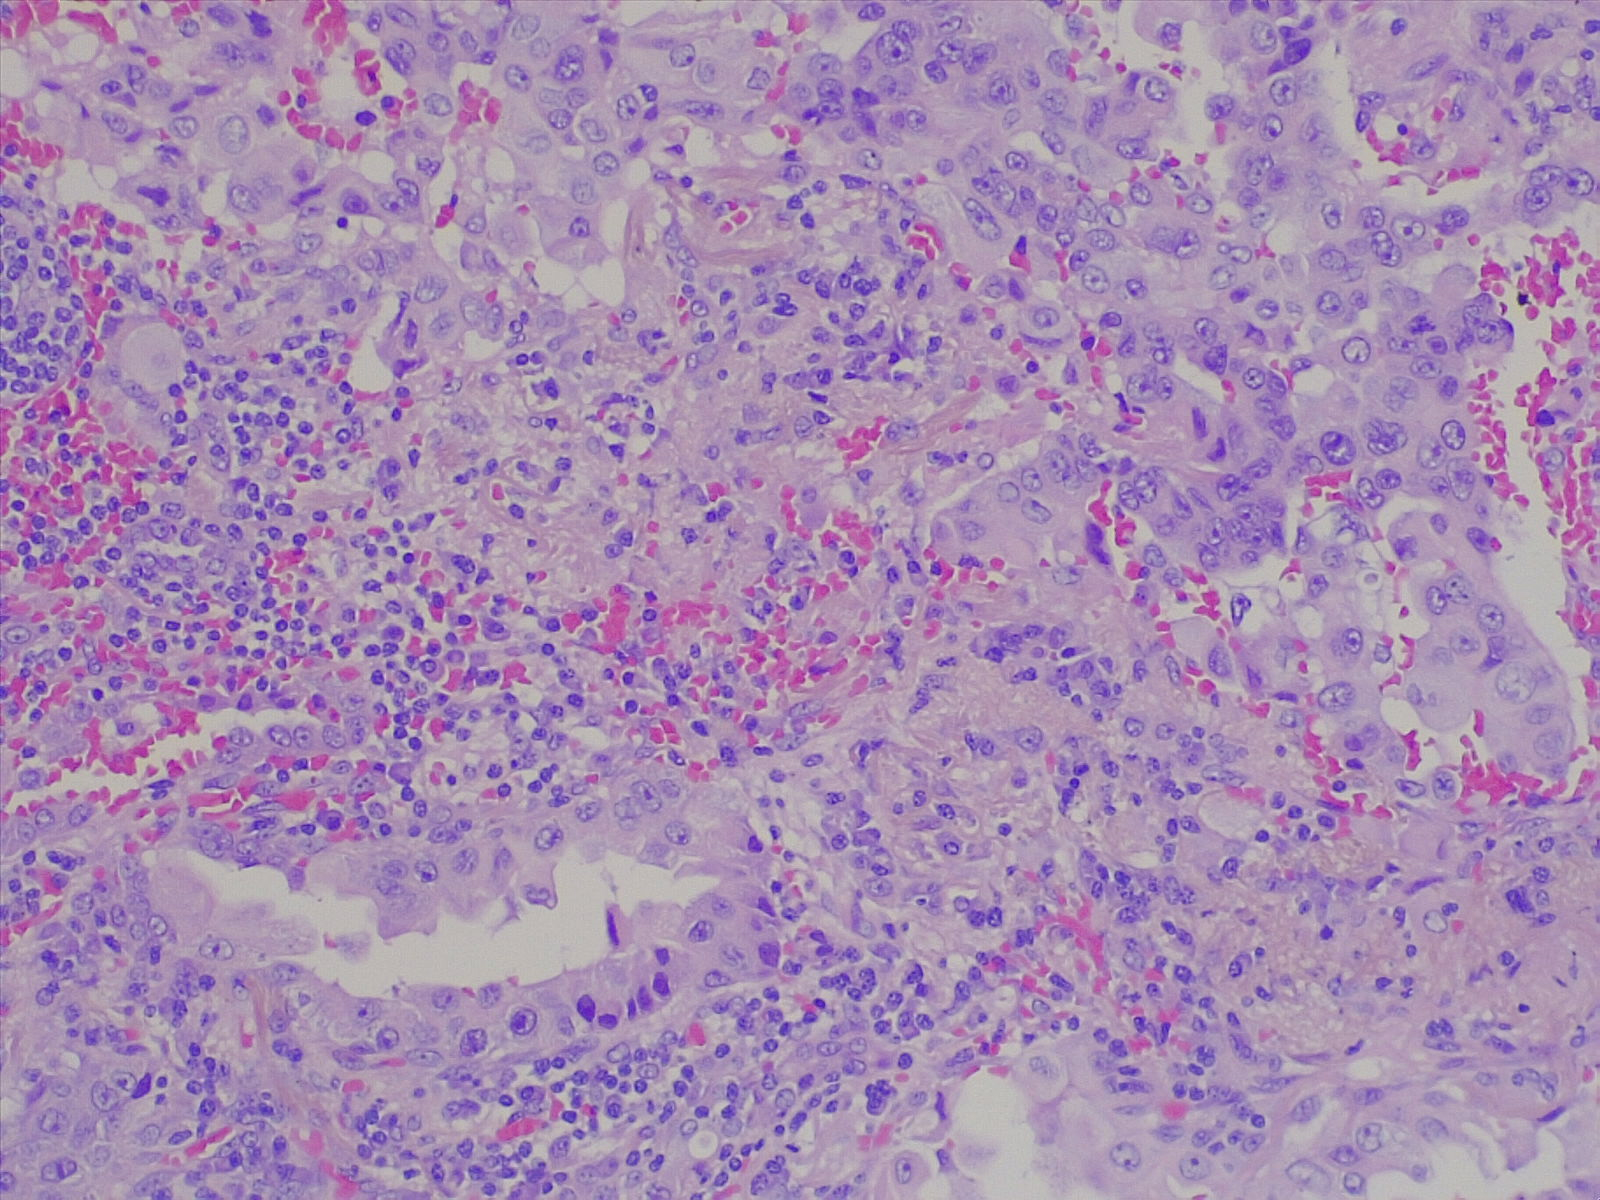
Label: lung adenocarcinoma, moderately differentiated